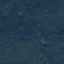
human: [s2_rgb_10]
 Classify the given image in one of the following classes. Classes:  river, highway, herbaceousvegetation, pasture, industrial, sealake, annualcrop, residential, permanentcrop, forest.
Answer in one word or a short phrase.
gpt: Forest